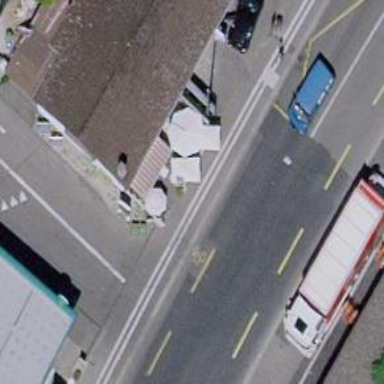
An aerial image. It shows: Fast food establishment.